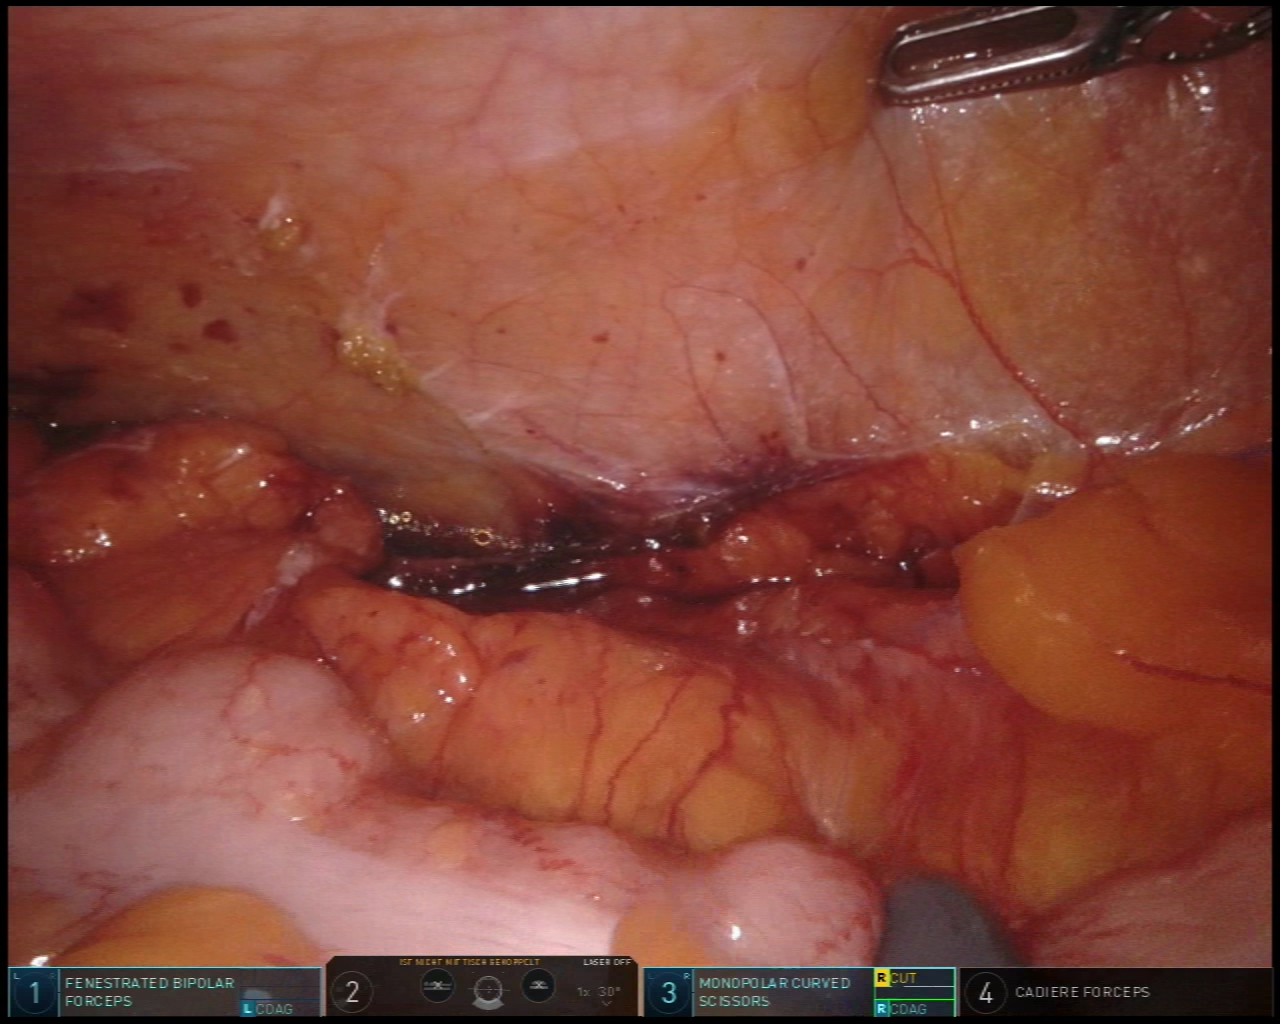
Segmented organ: abdominal_wall
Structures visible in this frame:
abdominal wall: yes
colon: yes
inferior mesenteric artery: no
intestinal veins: no
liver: no
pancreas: no
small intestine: no
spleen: no
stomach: no
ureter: no
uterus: no
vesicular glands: no